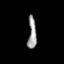
Tissue: lung
Cell type: Myeloid cells
Senescence score: 0.6527
Nuclear area (px): 267
Mean DAPI intensity: 152.056